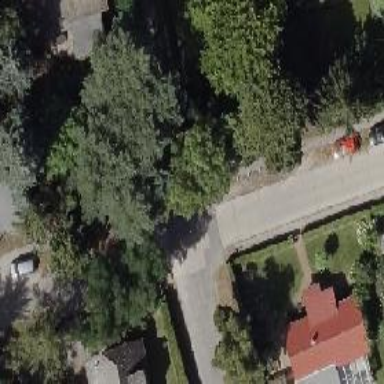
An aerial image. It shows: Footway along the road.